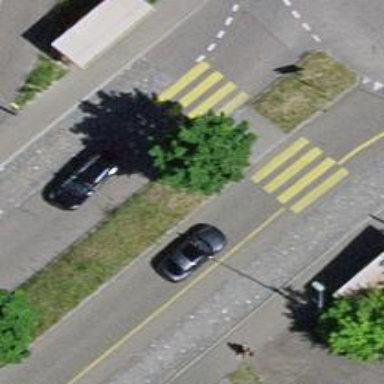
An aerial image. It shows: Bus stop with stop position for public transport.